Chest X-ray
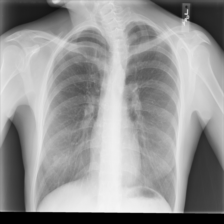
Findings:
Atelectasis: negative
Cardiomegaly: negative
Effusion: negative
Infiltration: negative
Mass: negative
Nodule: negative
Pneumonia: negative
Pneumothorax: negative
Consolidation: negative
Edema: negative
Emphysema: negative
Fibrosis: negative
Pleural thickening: negative
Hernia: negative